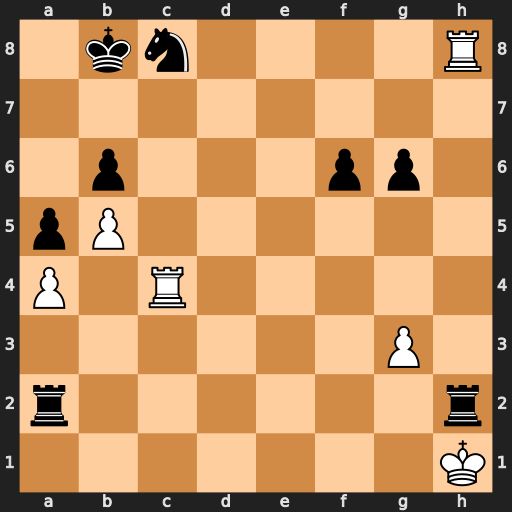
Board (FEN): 1kn4R/8/1p3pp1/pP6/P1R5/6P1/r6r/7K
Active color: w
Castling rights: -
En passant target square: -
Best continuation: Rxh2 Rxh2+ Kxh2